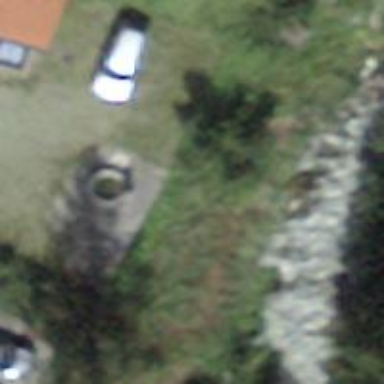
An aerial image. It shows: Beautiful fountain.